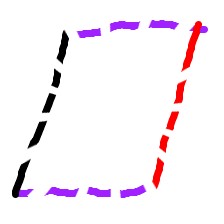
Shape: parallelogram